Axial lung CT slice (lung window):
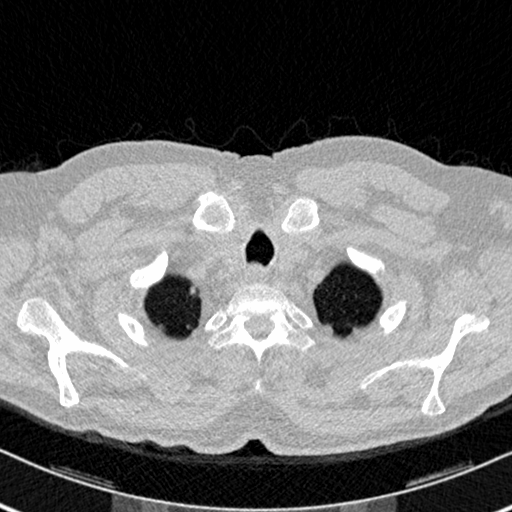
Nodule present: no